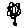
Label: flower